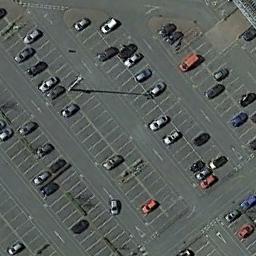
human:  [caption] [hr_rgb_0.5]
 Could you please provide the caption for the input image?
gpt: Many cars of different styles and colors are on the parking lot .

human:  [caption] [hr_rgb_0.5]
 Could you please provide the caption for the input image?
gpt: The parking lot has some parked cars but lots of parking spaces are still empty .

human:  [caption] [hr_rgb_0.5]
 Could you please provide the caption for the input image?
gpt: There are some cars on the parking lot .

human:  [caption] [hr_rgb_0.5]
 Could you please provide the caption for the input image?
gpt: There are several trees beside the parking lot .

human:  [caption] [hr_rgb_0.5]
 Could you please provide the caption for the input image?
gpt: There are some cars and some empty space on the parking lot .